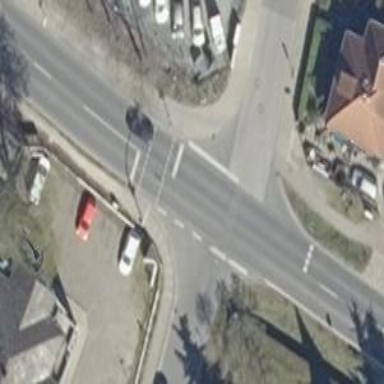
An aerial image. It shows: Crossing on the footway with traffic signals.